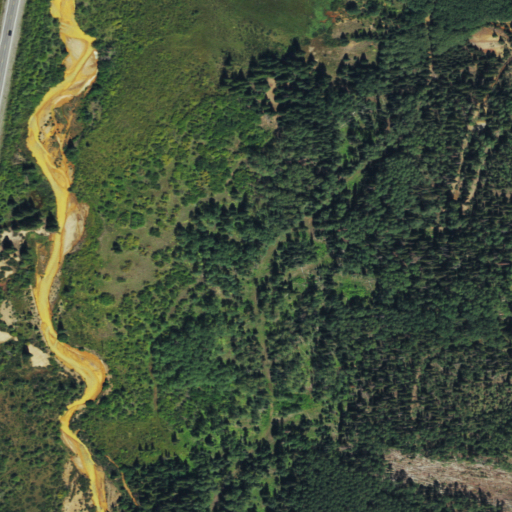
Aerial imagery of valley in Colorado named Brooklyn Gulch containing evergreen forest, deciduous forest, woody wetlands, mixed forest, herbaceous wetlands, open development, and low intensity development